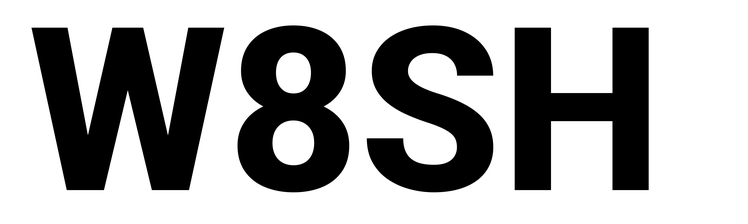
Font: Roboto_ExtraBold